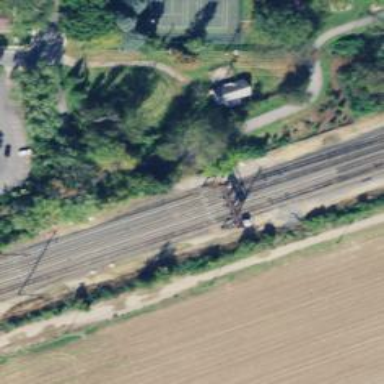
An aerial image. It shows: Railway with electrified contact lines.